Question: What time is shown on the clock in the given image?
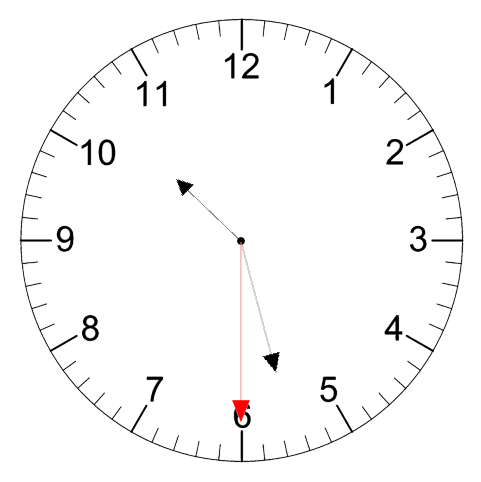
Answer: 10:27:30